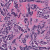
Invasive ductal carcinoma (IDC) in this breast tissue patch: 1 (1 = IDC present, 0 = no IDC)